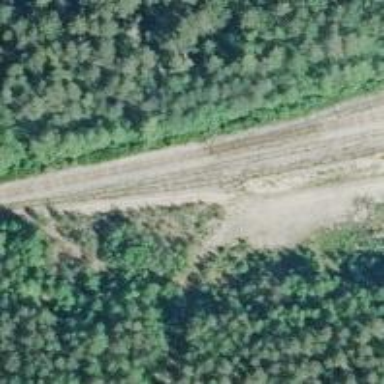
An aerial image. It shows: Wedge used for railway derailment.